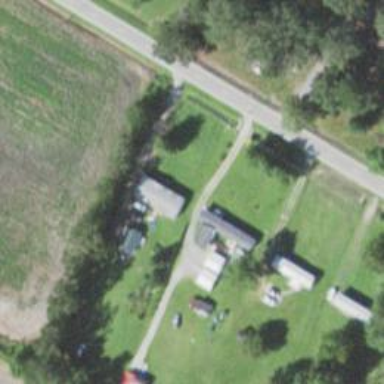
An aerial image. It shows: Driveway.